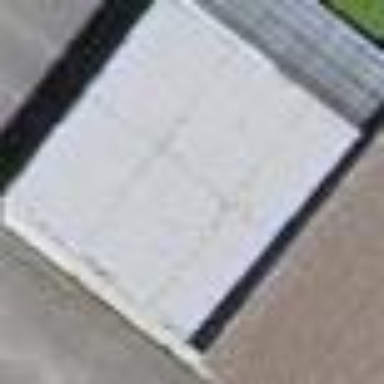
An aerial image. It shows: Garage building.